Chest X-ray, AP view. Patient: 65 years old, sex M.
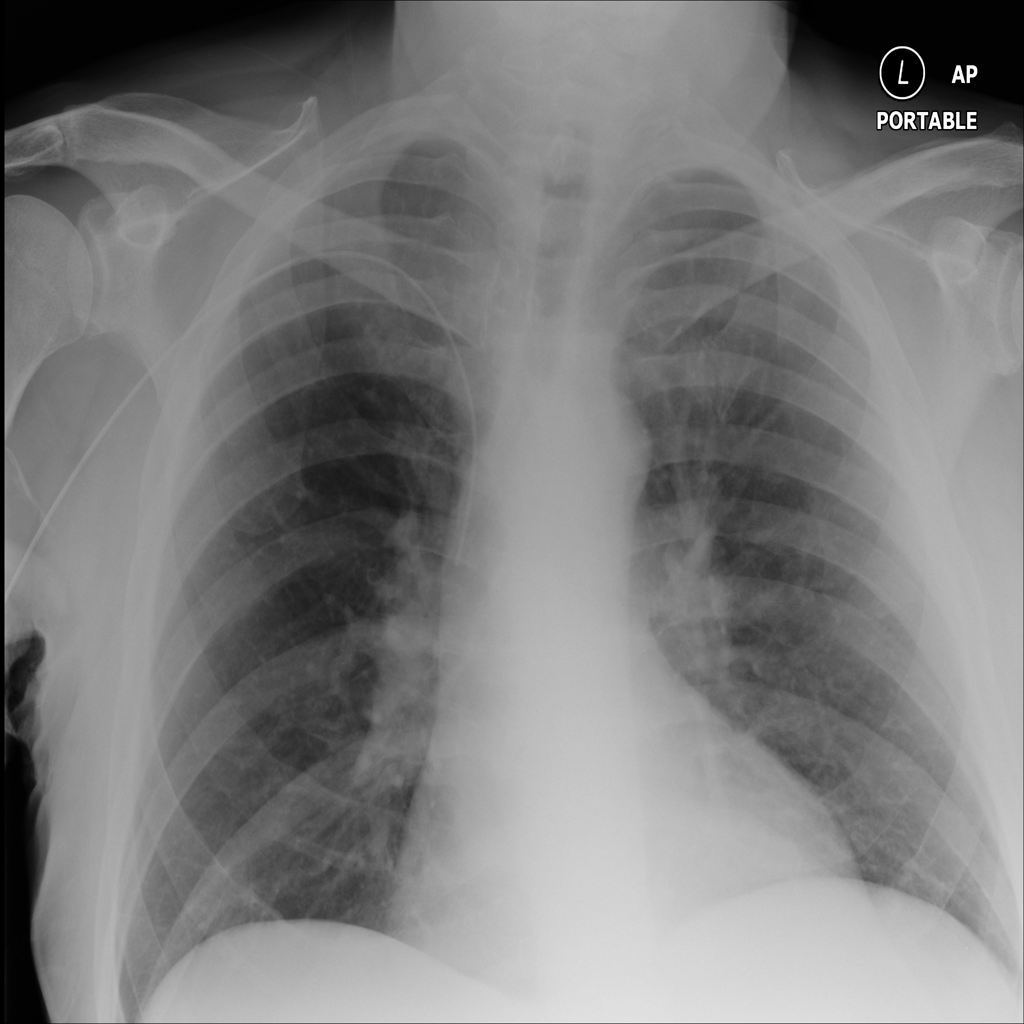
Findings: No Finding